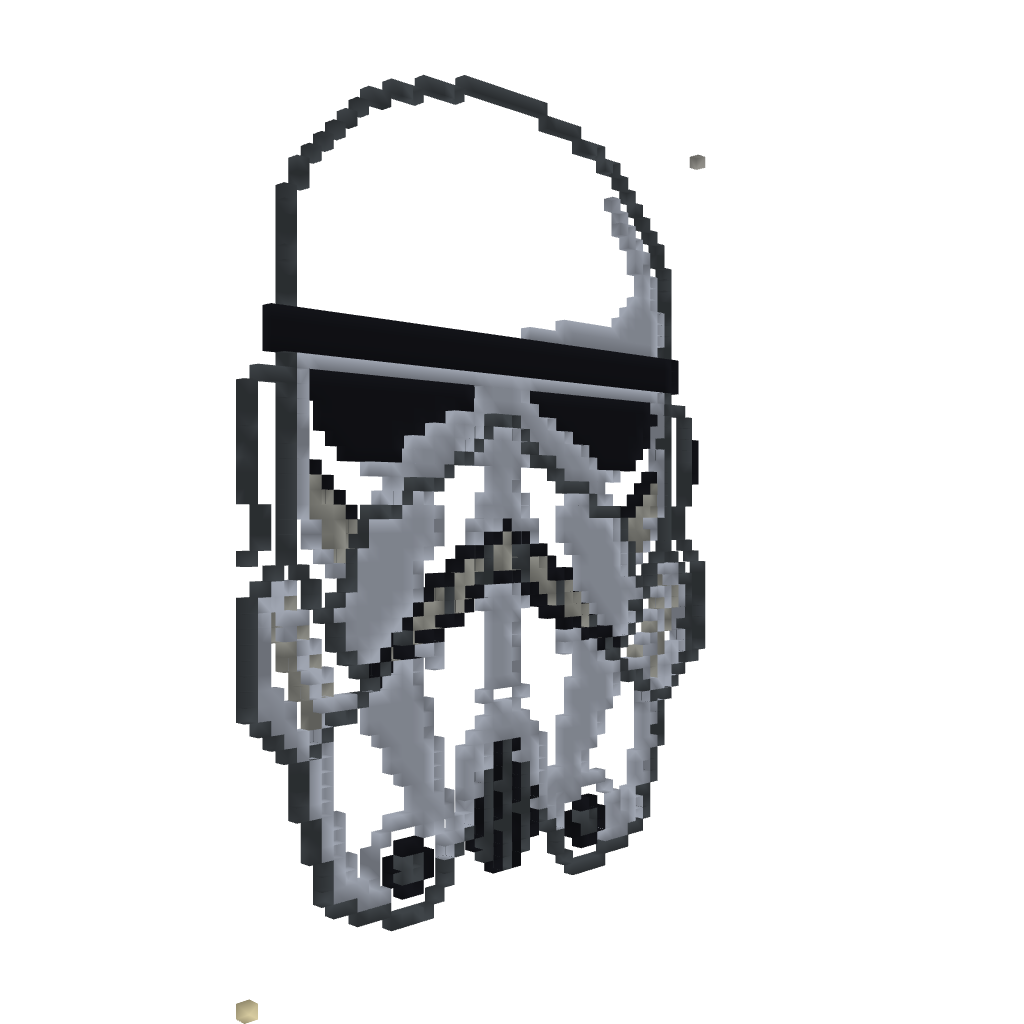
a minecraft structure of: Storm Trooper